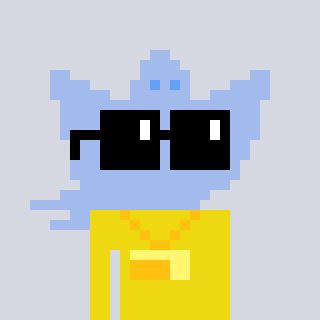
a pixel art character with square black sunglasses, a ghost-B-shaped head and a yellow-colored body on a cool background